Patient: sex F, age 26
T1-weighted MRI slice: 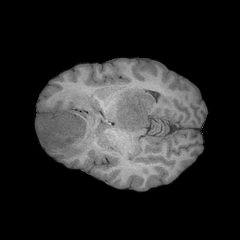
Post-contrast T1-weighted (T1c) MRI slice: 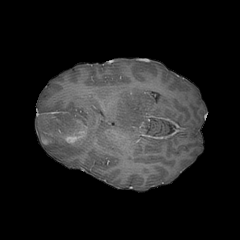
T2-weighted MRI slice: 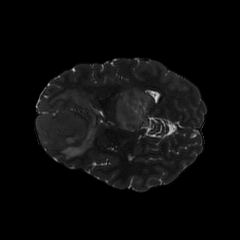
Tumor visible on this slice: yes
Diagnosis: Glioblastoma, IDH-wildtype
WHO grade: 4